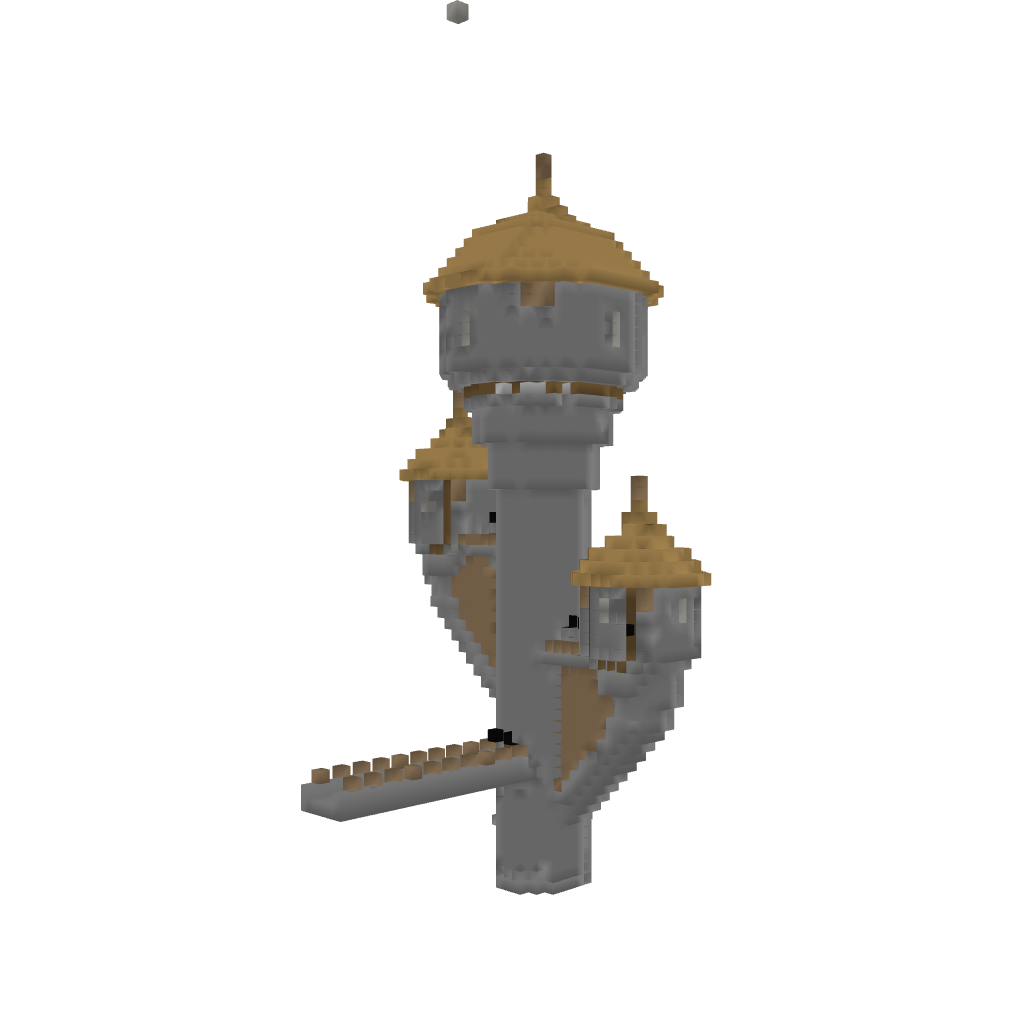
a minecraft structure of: Medieval Towers